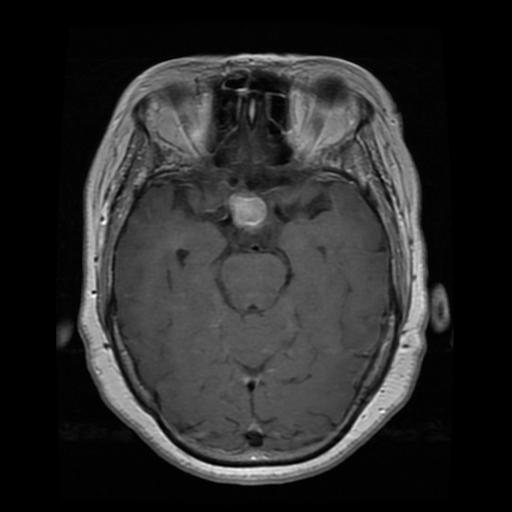
Label: pituitary